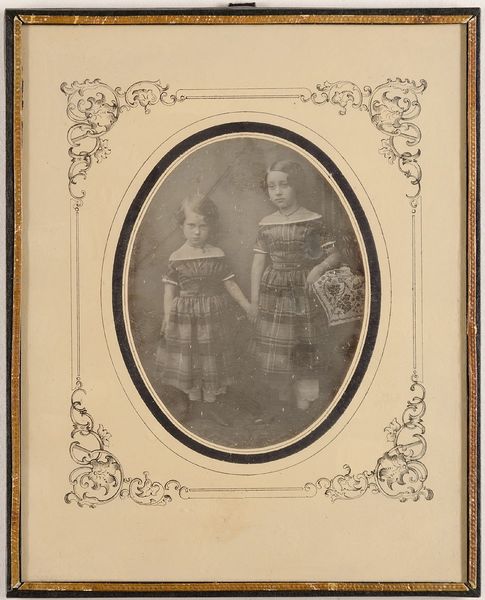
Titel: Zwei unbekannte Kinder
Standort: Hamburg
Institution: Museum für Kunst und Gewerbe Hamburg
Schlagwörter: gesten, figur, foto, fotografie, photographie, doppelbildnis, doppelportrait, photo, lichtbild, daguerreotypie, bildwerke, angewandte und bildende kunst, hessische systematik, mädchen, armhaltungen, porträtfotografie, porträtphotographie, doppelporträt